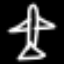
Label: airplane